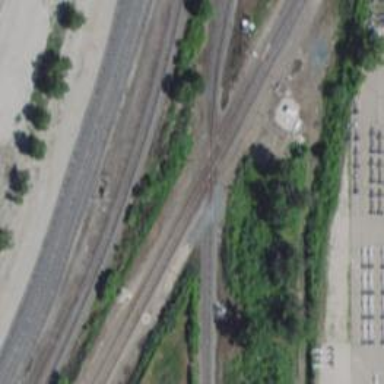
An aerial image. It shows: Railway crossing.